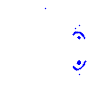
Particle: electron